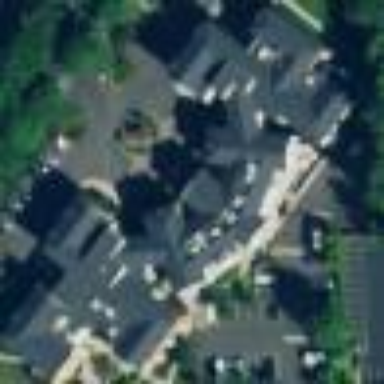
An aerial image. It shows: Nursing home building.